Aerial crown-view tile of a tropical tree (Barro Colorado Island, Panama), acquired 20250317:
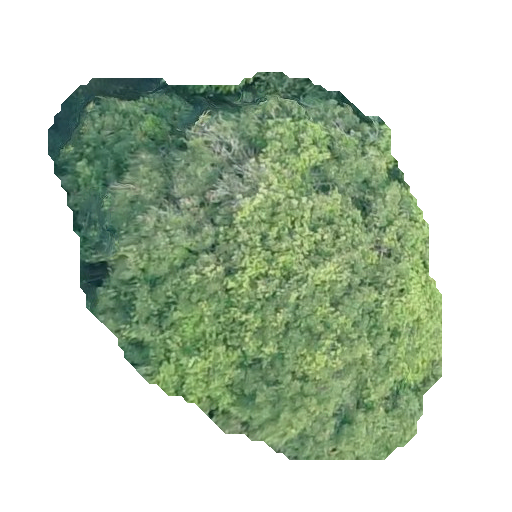
Species: Handroanthus guayacan
GBIF accepted scientific name: Handroanthus guayacan
Crown area: 169.518 m²